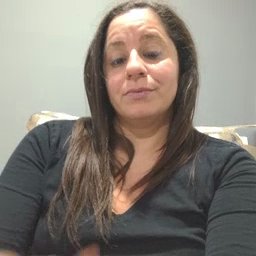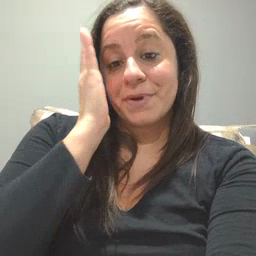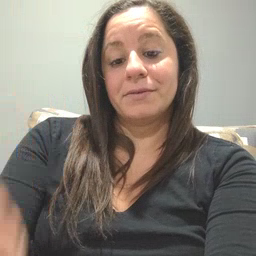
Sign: bed